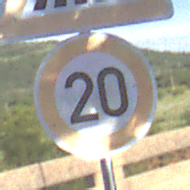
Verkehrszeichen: Geschwindigkeit20
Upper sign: FussgaengerueberwegLinks
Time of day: MorningAfternoon
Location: Outdoor (RoadRail)
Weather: PartlyCloudy
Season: NotSpecified
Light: Natural